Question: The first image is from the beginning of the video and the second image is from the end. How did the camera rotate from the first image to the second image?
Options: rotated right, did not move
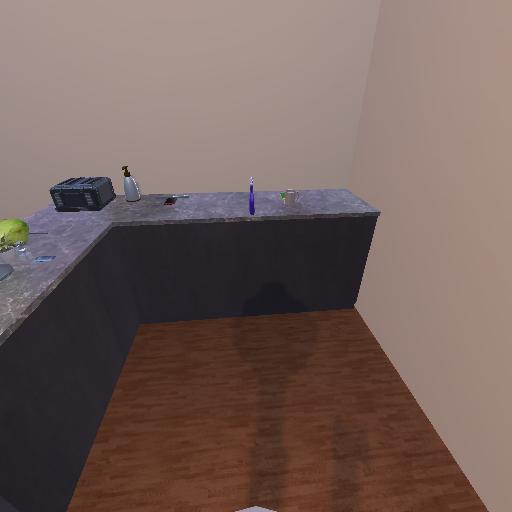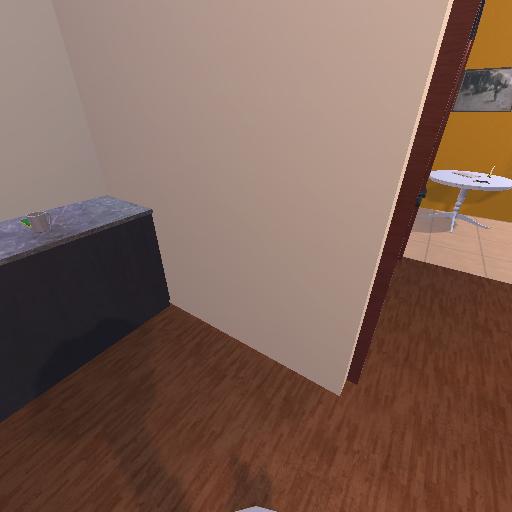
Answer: rotated right